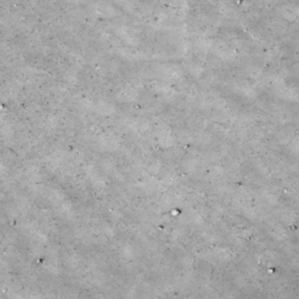
Label: non_frost